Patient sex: F
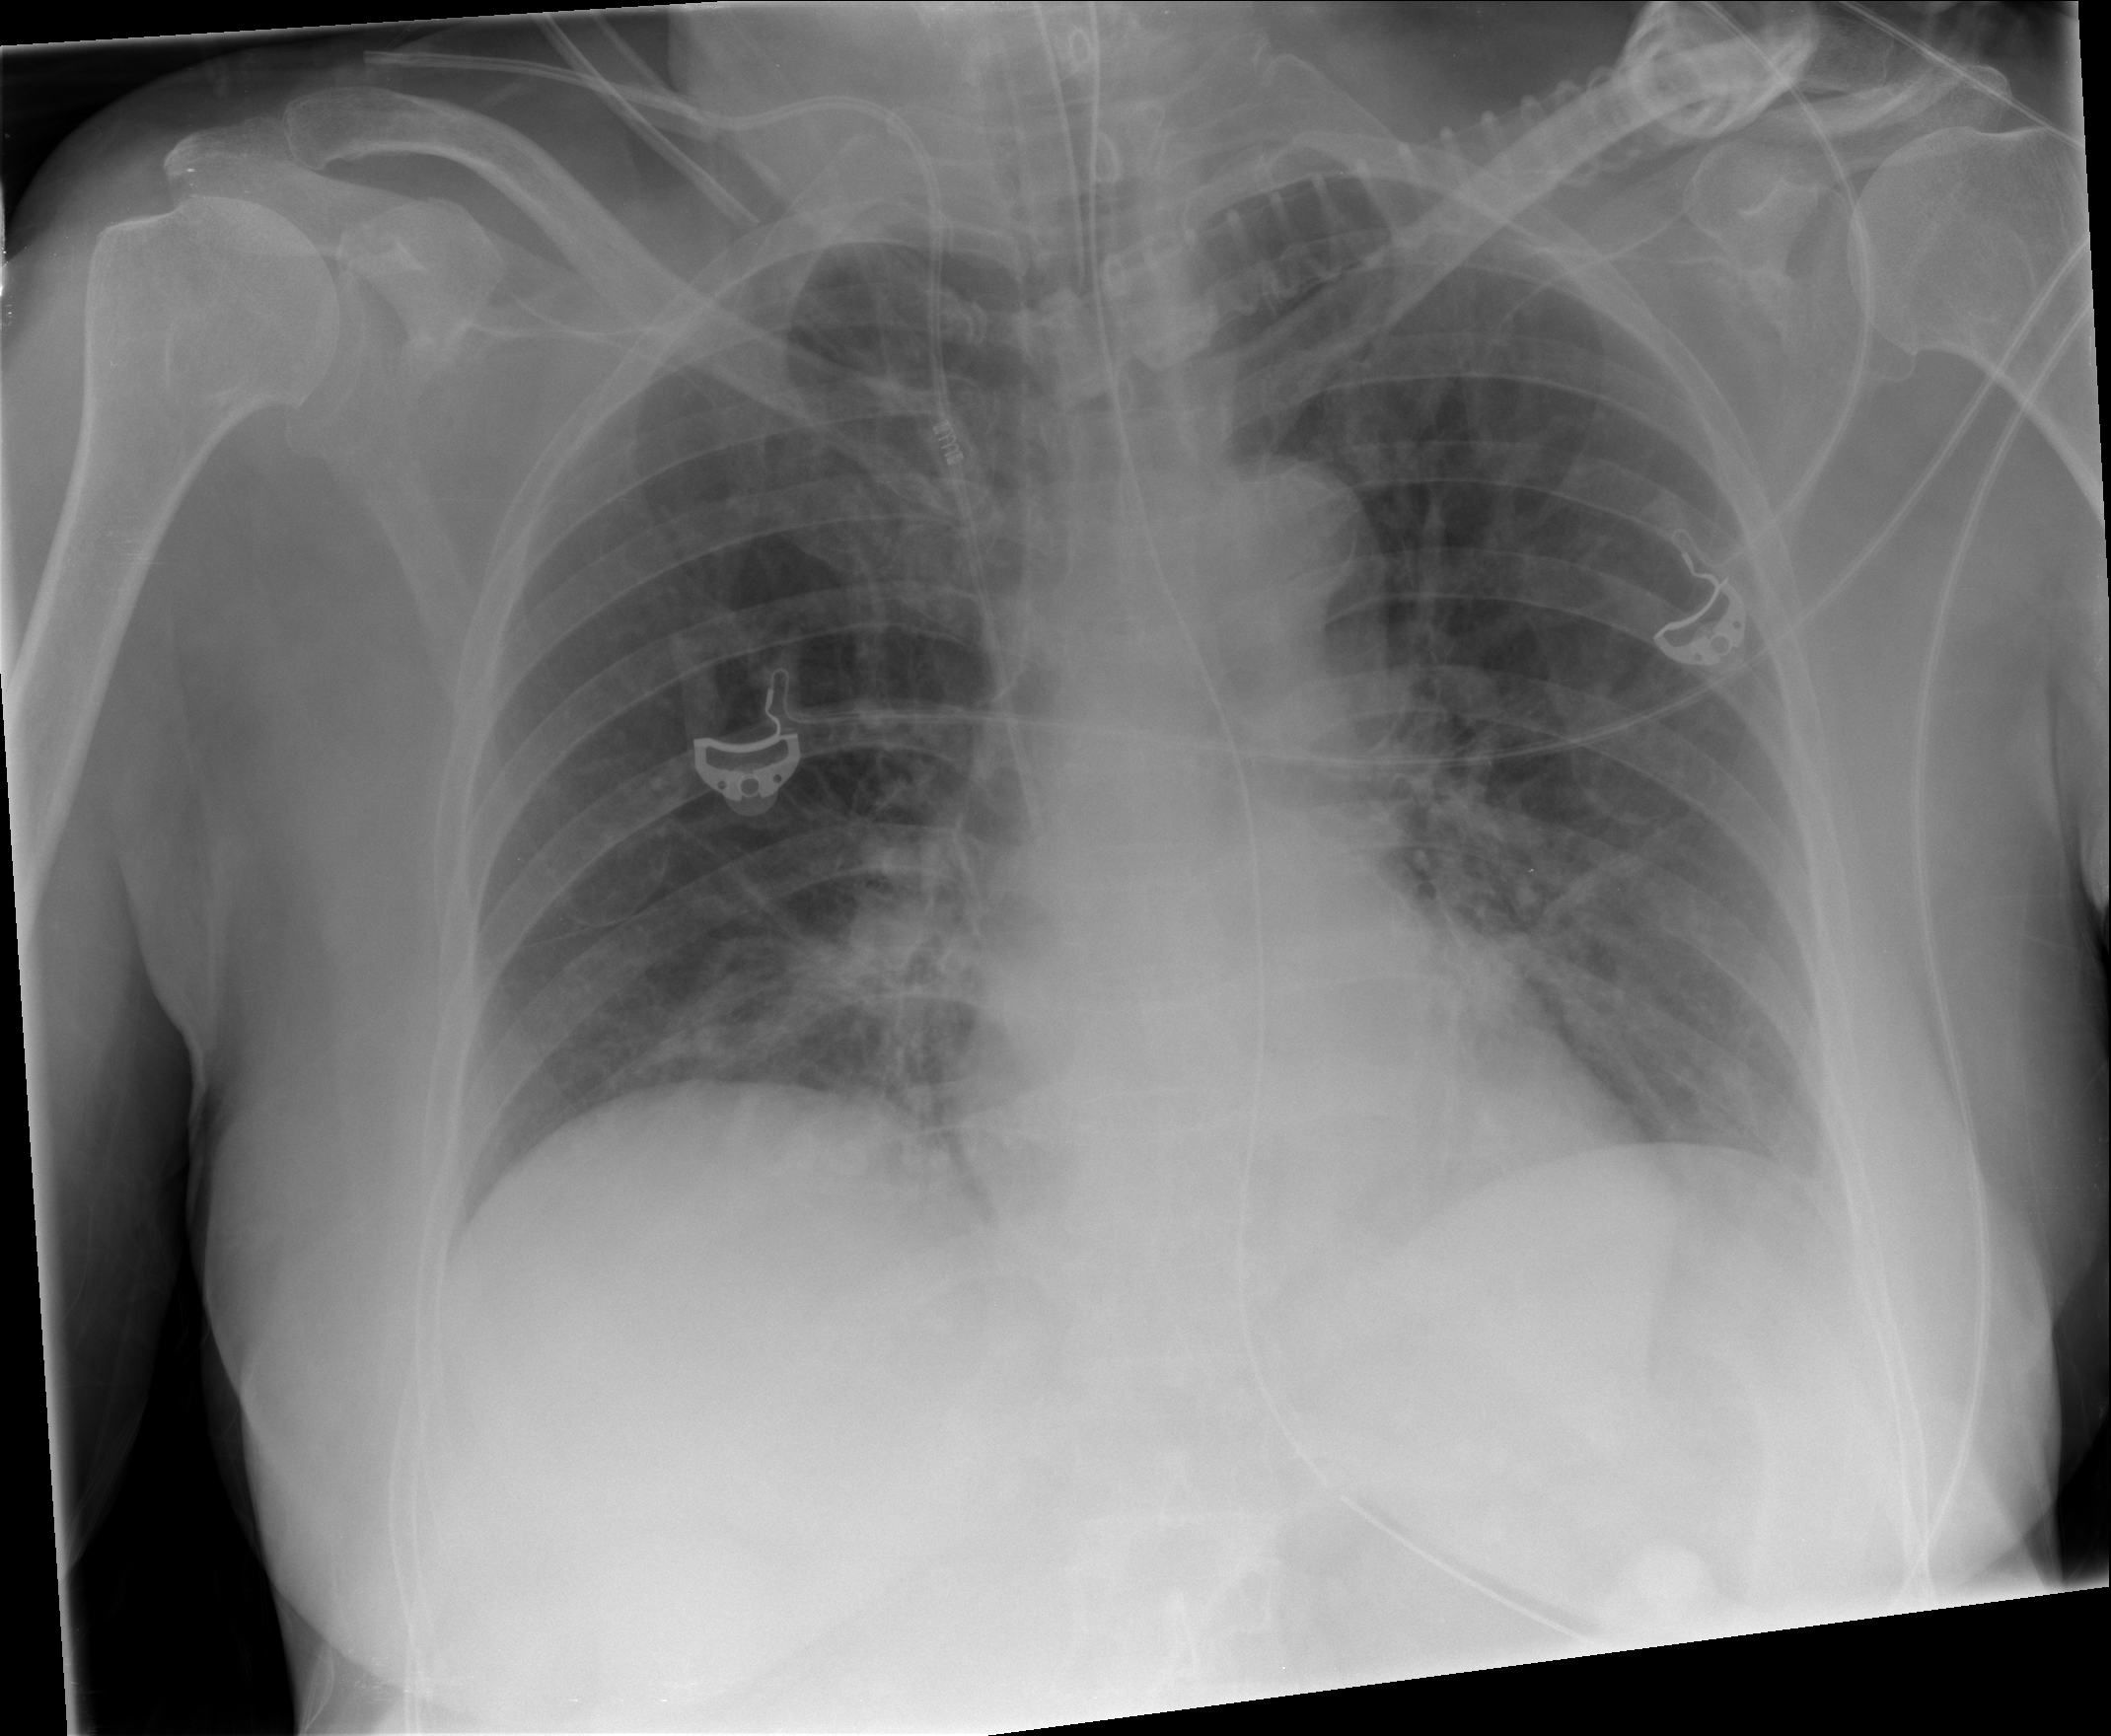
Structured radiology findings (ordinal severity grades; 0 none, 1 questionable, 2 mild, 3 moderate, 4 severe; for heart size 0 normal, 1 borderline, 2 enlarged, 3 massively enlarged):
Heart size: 0
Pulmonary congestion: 0
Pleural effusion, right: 0
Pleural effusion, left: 0
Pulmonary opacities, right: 0
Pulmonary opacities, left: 0
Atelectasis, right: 1
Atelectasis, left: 0